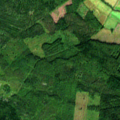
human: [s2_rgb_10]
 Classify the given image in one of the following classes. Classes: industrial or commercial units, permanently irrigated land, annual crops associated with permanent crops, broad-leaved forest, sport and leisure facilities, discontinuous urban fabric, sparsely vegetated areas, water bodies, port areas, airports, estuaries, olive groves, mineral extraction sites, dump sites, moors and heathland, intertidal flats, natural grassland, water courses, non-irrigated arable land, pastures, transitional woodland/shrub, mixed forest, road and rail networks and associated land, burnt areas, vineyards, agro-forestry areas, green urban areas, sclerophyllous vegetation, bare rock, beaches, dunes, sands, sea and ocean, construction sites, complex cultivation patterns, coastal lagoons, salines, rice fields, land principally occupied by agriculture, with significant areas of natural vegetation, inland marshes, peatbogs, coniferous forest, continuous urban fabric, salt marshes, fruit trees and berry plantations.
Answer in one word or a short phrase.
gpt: non-irrigated arable land, coniferous forest, mixed forest, transitional woodland/shrub